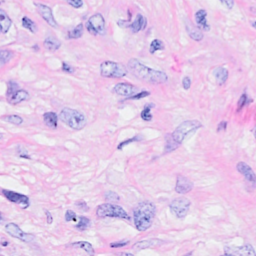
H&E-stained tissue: Breast